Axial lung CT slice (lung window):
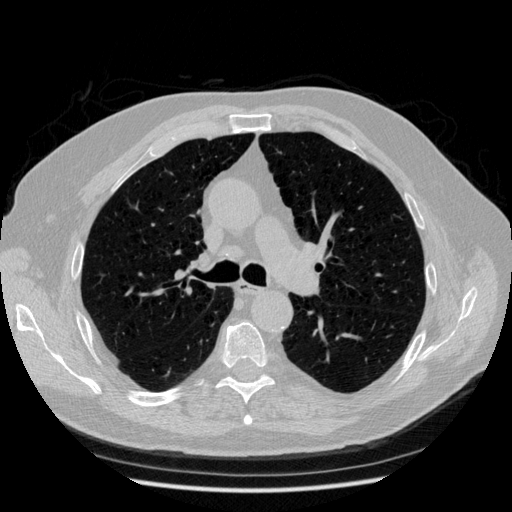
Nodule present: no